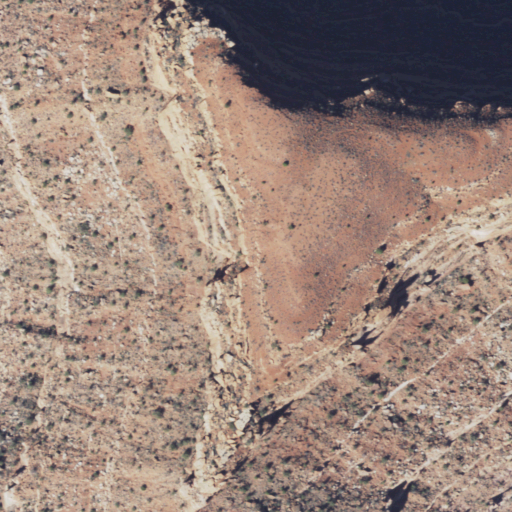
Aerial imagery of mountain in Arizona named Newton Butte containing shrub and barren land